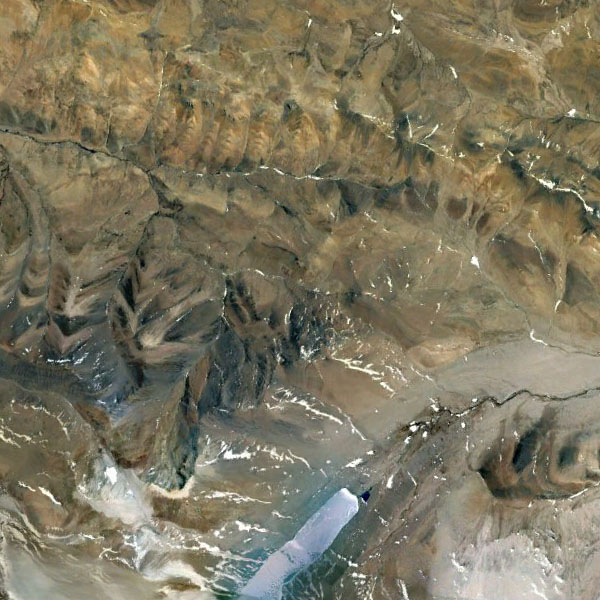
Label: Mountain